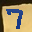
Label: 7